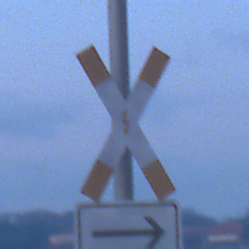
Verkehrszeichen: Andreaskreuz
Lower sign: RichtungsangabeDurchPfeile4
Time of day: Dawn
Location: Outdoor (Urban)
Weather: PartlyCloudy
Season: NotSpecified
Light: Natural